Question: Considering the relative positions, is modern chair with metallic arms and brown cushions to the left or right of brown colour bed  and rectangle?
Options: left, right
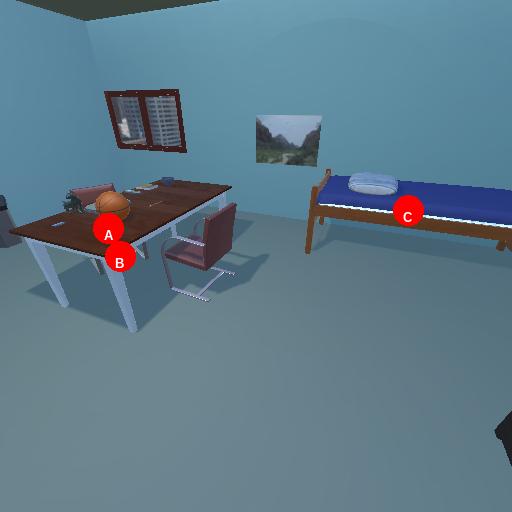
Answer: left